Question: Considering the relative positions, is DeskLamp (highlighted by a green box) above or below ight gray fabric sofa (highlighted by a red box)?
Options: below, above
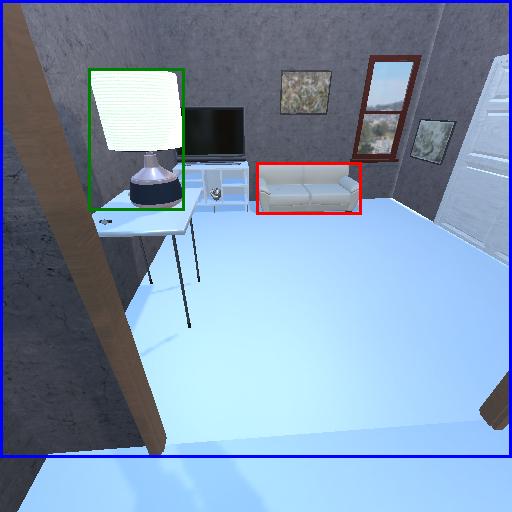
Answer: below